Question:
How can i make a timer countdown set to specific date and time like the date is on June 1, 00:00:00
The code have to show the remaining time to that specific date or time.
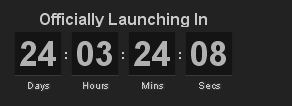
Answer: You could use <URL>